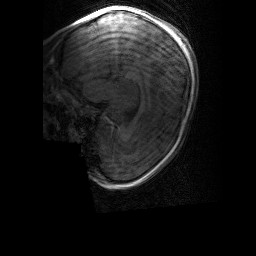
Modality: T1w
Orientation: sagittal
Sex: male
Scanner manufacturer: siemens
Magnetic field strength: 3 T
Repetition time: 1.9 s
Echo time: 0.00243 s